Interaction volume radius: 5 \u00c5
Interaction volume height: 25 \u00c5
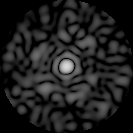
Disorder parameter: 0.8403